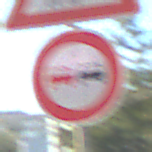
Verkehrszeichen: Ueberholverbot
Zusatzzeichen oben: ViehtriebLinks
Umgebung: Outdoor, Urban
Tageszeit: MorningAfternoon
Wetter: Clear
Licht: Natural
Jahreszeit: NotSpecified
Kontrast: HighContrast